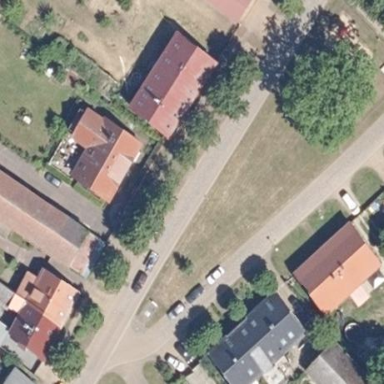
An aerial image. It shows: Village green area.